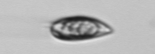
Label: Prorocentrum_triestinum